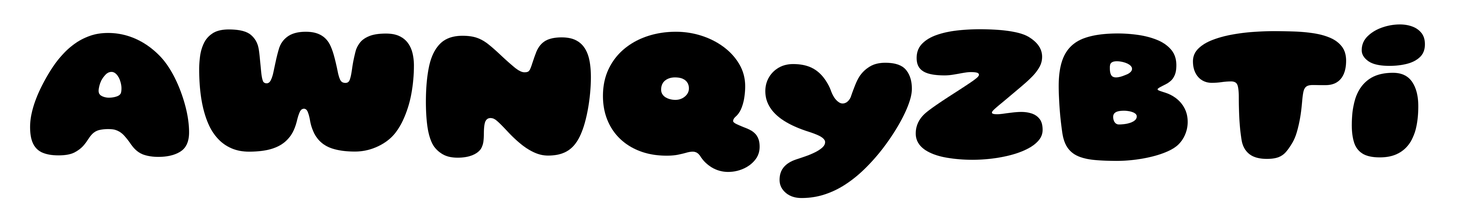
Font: Gluten_Black